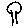
Label: tree